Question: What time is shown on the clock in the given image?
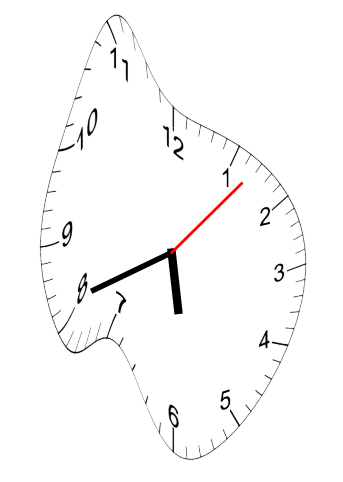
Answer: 05:41:07